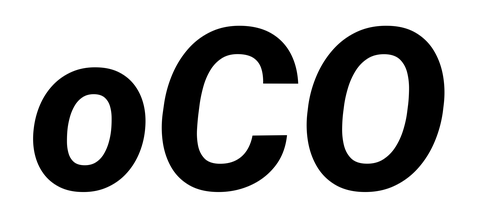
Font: Roboto-Italic_ExtraBold_Italic